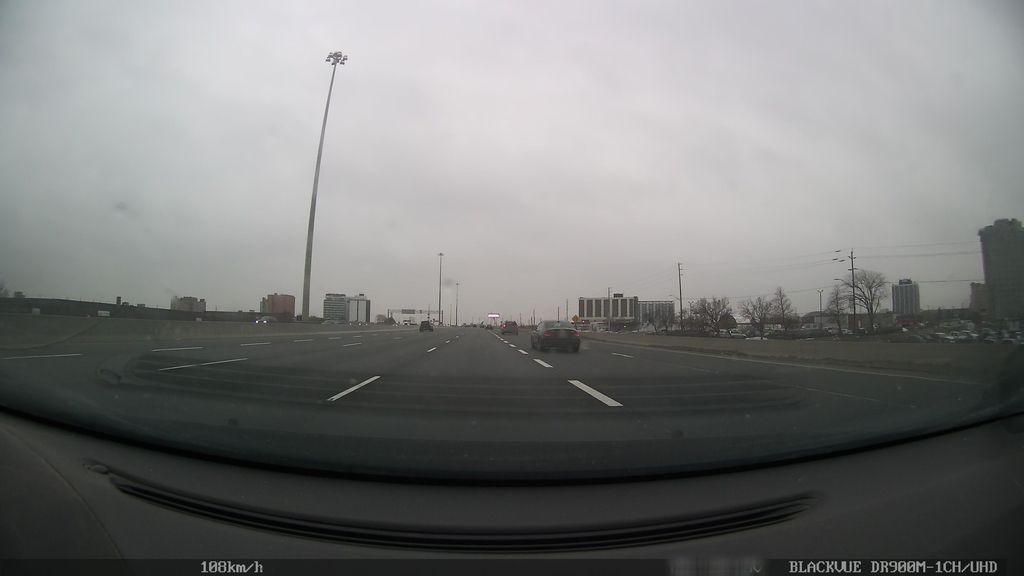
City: toronto